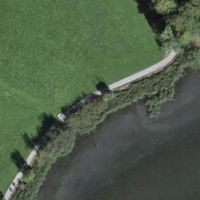
EUNIS habitat code: 24
Species observed at this site:
Tachybaptus ruficollis
Corvus corone
Podiceps cristatus
Motacilla cinerea
Fulica atra
Fagus sylvatica
Anas platyrhynchos
Aythya ferina
Aythya fuligula
Turdus viscivorus
Fringilla coelebs
Buteo buteo
Ptyonoprogne rupestris
Turdus merula
Phalacrocorax carbo
Poecile palustris
Phylloscopus collybita
Cygnus olor
Gallinula chloropus
Mareca strepera
Milvus milvus
Cinclus cinclus
Acrocephalus scirpaceus